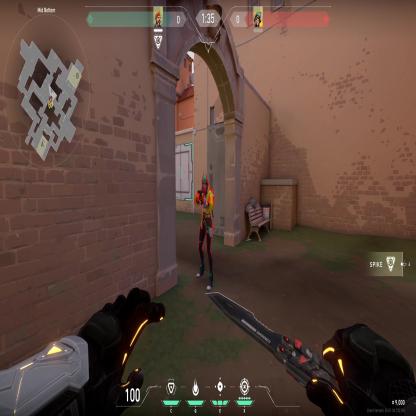
Label: enemy